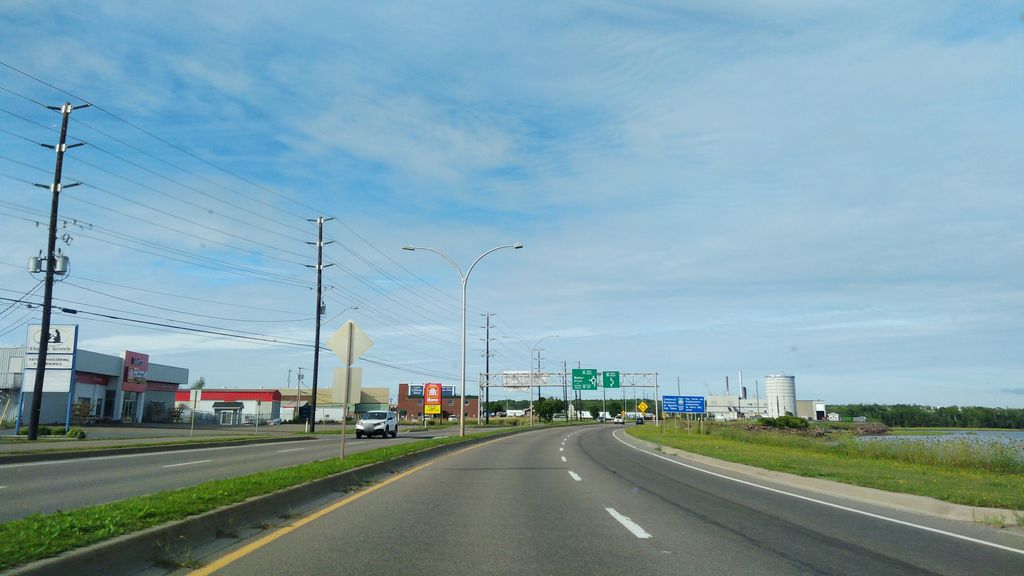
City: charlottetown